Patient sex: M
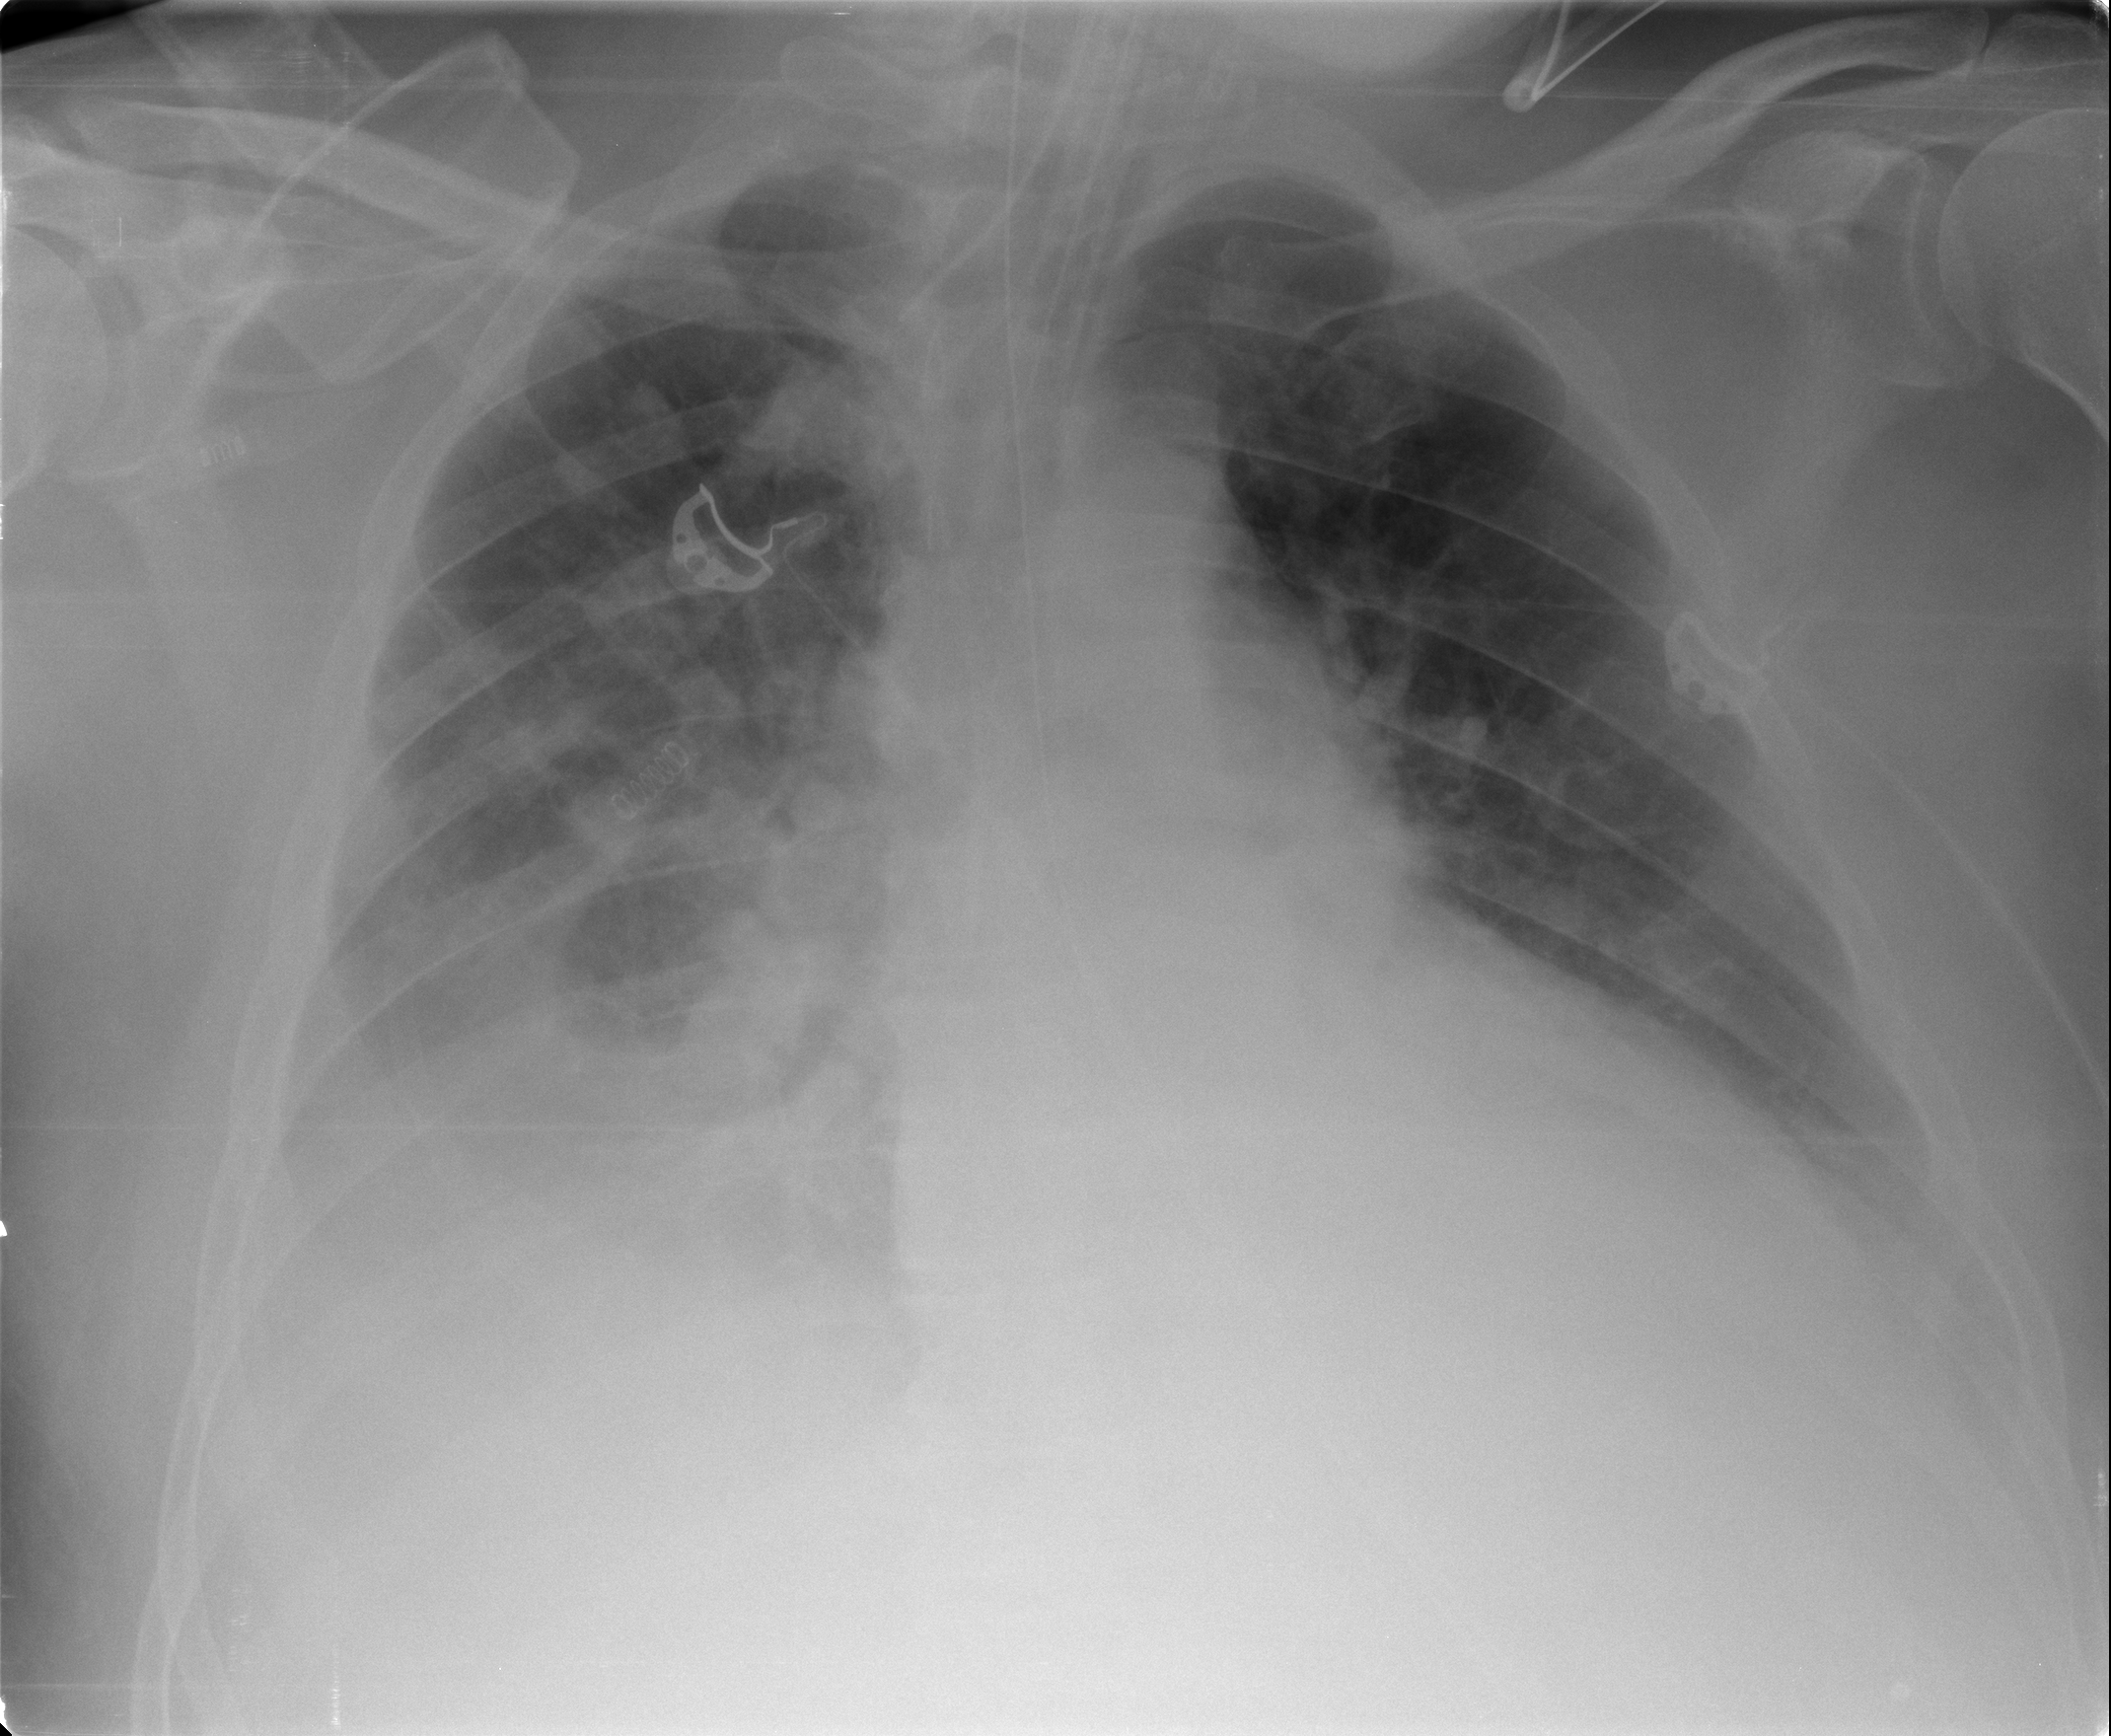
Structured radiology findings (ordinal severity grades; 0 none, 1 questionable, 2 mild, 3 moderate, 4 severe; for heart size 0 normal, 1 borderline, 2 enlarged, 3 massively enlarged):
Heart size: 1
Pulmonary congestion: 2
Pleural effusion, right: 4
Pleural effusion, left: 2
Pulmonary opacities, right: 3
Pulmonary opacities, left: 2
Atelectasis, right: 3
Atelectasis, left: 2